Question: Count the number of objects in the diagram.
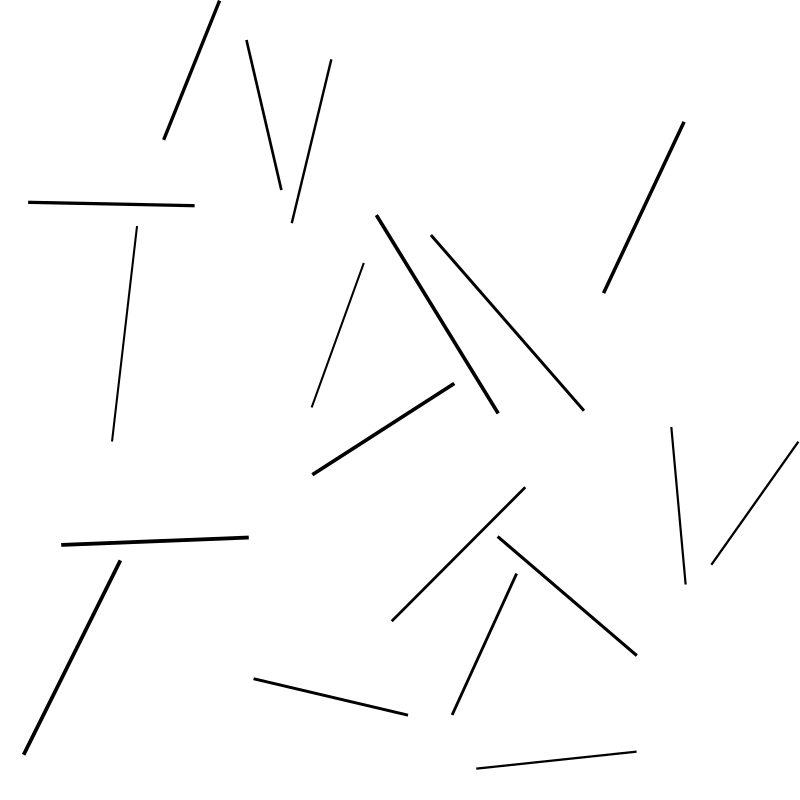
Answer: 19